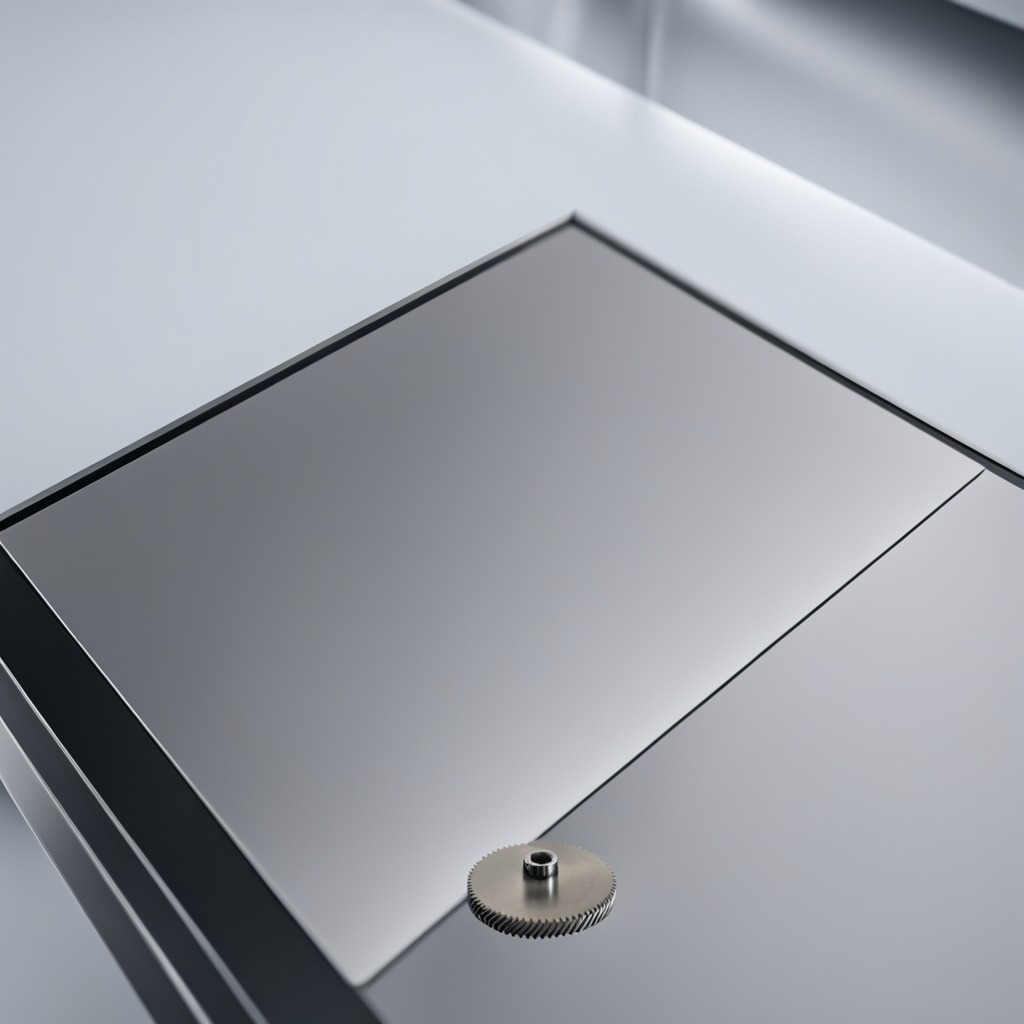
A steel gear with teeth is lying on the stainless steel table in a high-end prototyping lab.